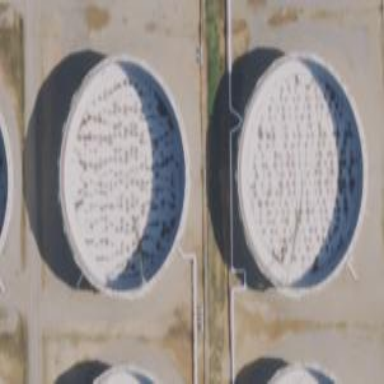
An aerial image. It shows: Storage tank that is man-made.